Field crop: tomato
Growth stage: 2
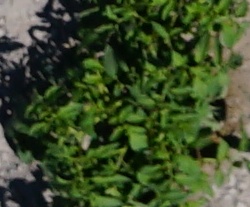
Species: tomato